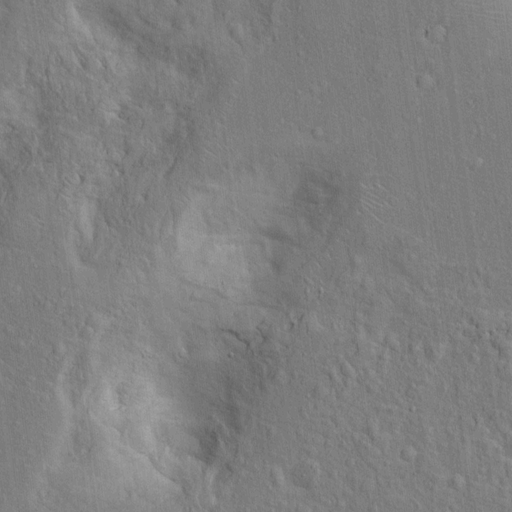
Objects detected: cone, cone